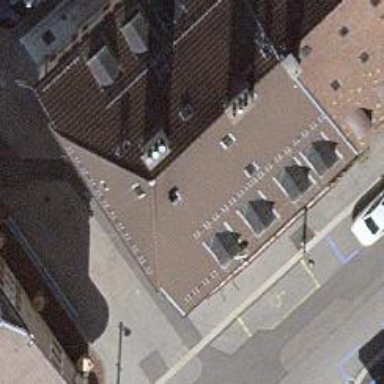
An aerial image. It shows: Restaurant.